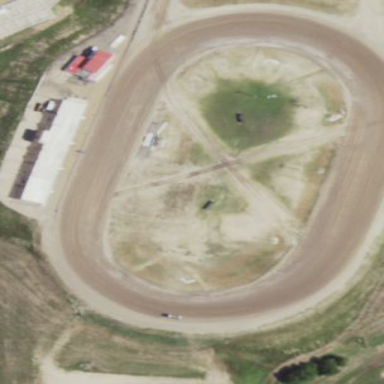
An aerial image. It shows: Dirt raceway for motor sports.